Interaction volume radius: 10 \u00c5
Interaction volume height: 30 \u00c5
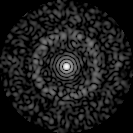
Disorder parameter: 0.8254